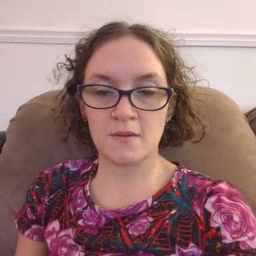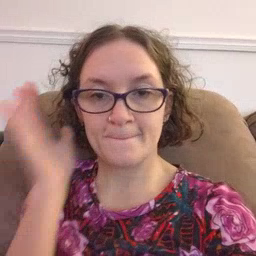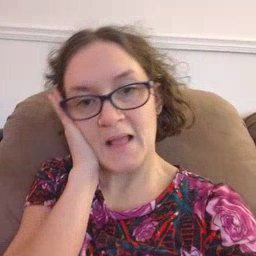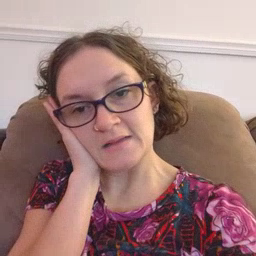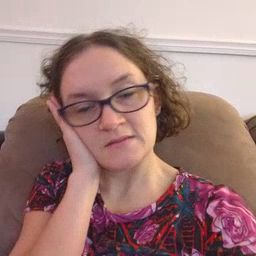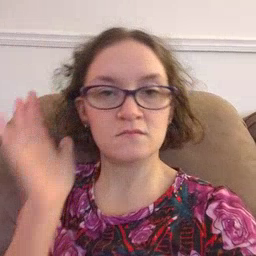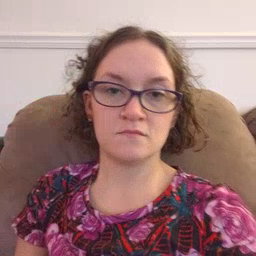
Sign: bed